Question: I have a dynamically added list that gets its values from an object array. However, when looking at the inspector, it shows the list elements after the closing 'ul' tag, but the styles are still applying as though the list elements are inside the 'ul' element. Why is this happening?
'''
<div id="portfolio_page" class="page">
<aside>
</aside>
</div>
'''
'''
var Portfolio = {
Completed: ["SPARTAN", "Custom Select Menu", "Popup"],
Ongoing: ["Hello"],
Future_Projects: [],
Clients: []
}
for(var key in Portfolio){
var item = key.replace("_", " ");
$("#portfolio_page aside").append("<h1>" +item +"</h1><ul>");
for(var i = 0; i < Portfolio[key].length; i++){
$("#portfolio_page aside").append("<li>" + Portfolio[key][i]+"</li>");
console.log(key[i]);
}
$("#portfolio_page aside").append("</ul>");
}
'''
<URL>

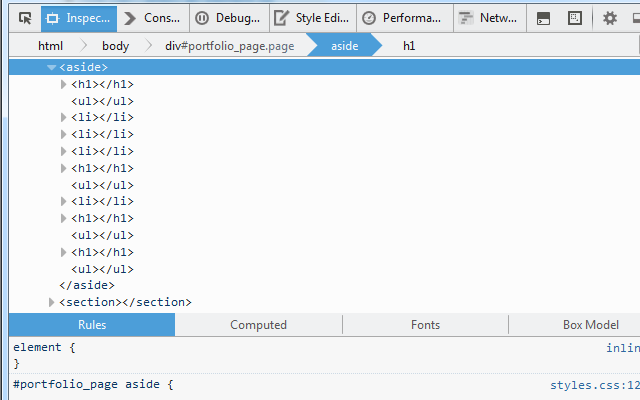
Answer: You need to create the unordered list first add items to it then append it to the main container ...
'''
$("#portfolio_page aside").append("<h1>" +item +"</h1>");
var $ul = $("<ul></ul>");
for(var i = 0; i < Portfolio[key].length; i++){
$ul.append("<li>" + Portfolio[key][i]+"</li>");
console.log(key[i]);
}
$("#portfolio_page aside").append($ul);
'''
You are getting the elements outside the unordered list because when you were opening it outside the loop [With the closing tag]. The automatically created the ul element [because of the browser attempting to correct the markup closures].
When the list elements were appended it was not being appended to the list [because it was already closed by the browser], but to the main container because it was properly referenced since it was existing before.
Hence, whenever a new container containing individual items need to be appended, make sure you getting a reference to it, add items to it and finally add the element to the main container where you want it to be displayed.
Hope it helps!